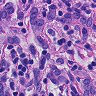
Metastatic tissue present: yes